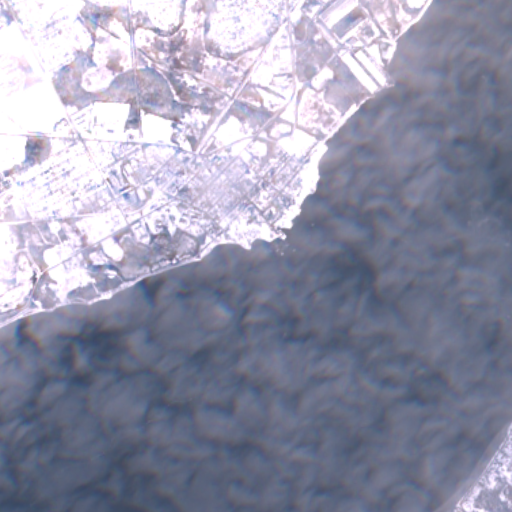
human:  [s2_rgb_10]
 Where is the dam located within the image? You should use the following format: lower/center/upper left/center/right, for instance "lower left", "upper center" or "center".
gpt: The dam is located in the upper center of the image.
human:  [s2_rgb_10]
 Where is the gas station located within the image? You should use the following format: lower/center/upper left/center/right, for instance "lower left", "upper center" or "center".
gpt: The gas station is located in the upper left of the image.
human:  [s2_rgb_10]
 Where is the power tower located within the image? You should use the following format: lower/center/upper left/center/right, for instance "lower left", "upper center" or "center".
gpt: The power tower is located in the center left of the image.
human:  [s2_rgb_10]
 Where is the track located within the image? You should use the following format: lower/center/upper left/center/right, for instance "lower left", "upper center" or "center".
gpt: The track is located in the upper left of the image.
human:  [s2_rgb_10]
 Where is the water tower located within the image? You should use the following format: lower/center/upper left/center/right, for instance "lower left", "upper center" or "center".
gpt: The water tower is located in the upper center of the image.
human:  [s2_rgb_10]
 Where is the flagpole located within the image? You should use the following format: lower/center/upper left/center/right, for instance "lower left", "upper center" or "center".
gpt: The flagpole is located in the center of the image.
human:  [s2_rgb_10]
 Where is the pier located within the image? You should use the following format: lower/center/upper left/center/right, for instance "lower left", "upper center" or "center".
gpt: The pier is located in the center of the image.
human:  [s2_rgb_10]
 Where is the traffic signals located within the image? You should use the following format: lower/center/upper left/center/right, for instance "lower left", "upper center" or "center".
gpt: The traffic signals is located in the upper left of the image.
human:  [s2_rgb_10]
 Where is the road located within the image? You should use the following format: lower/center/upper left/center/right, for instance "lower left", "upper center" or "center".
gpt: There is no road in the image.